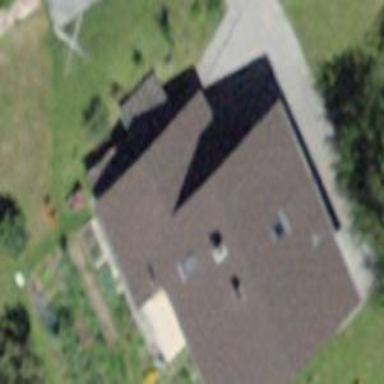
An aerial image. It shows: Garage.